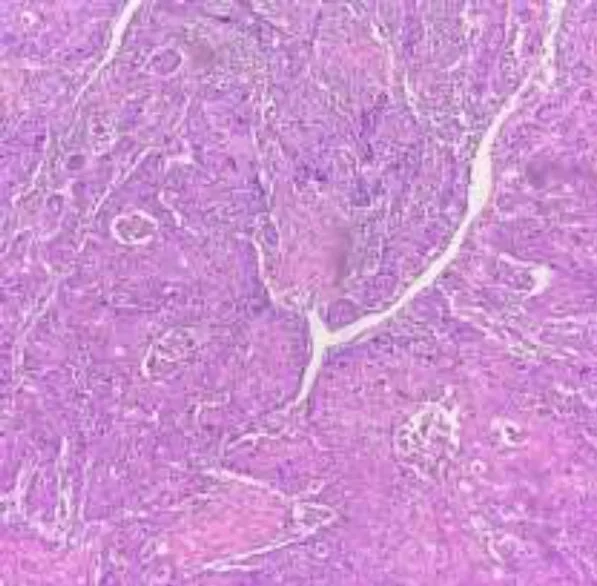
Markedly pleomorphic tumor cells in diffuse sheets showed clouds of squamous cells with keratin pearls displaying in the hemorrhagic necrotic tissue (hematoxylin and eosin staining, magnification, x200).
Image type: pathology (h&e)